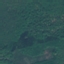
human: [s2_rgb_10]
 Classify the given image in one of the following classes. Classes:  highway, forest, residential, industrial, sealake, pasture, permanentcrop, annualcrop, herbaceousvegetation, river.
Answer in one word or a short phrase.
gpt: Forest